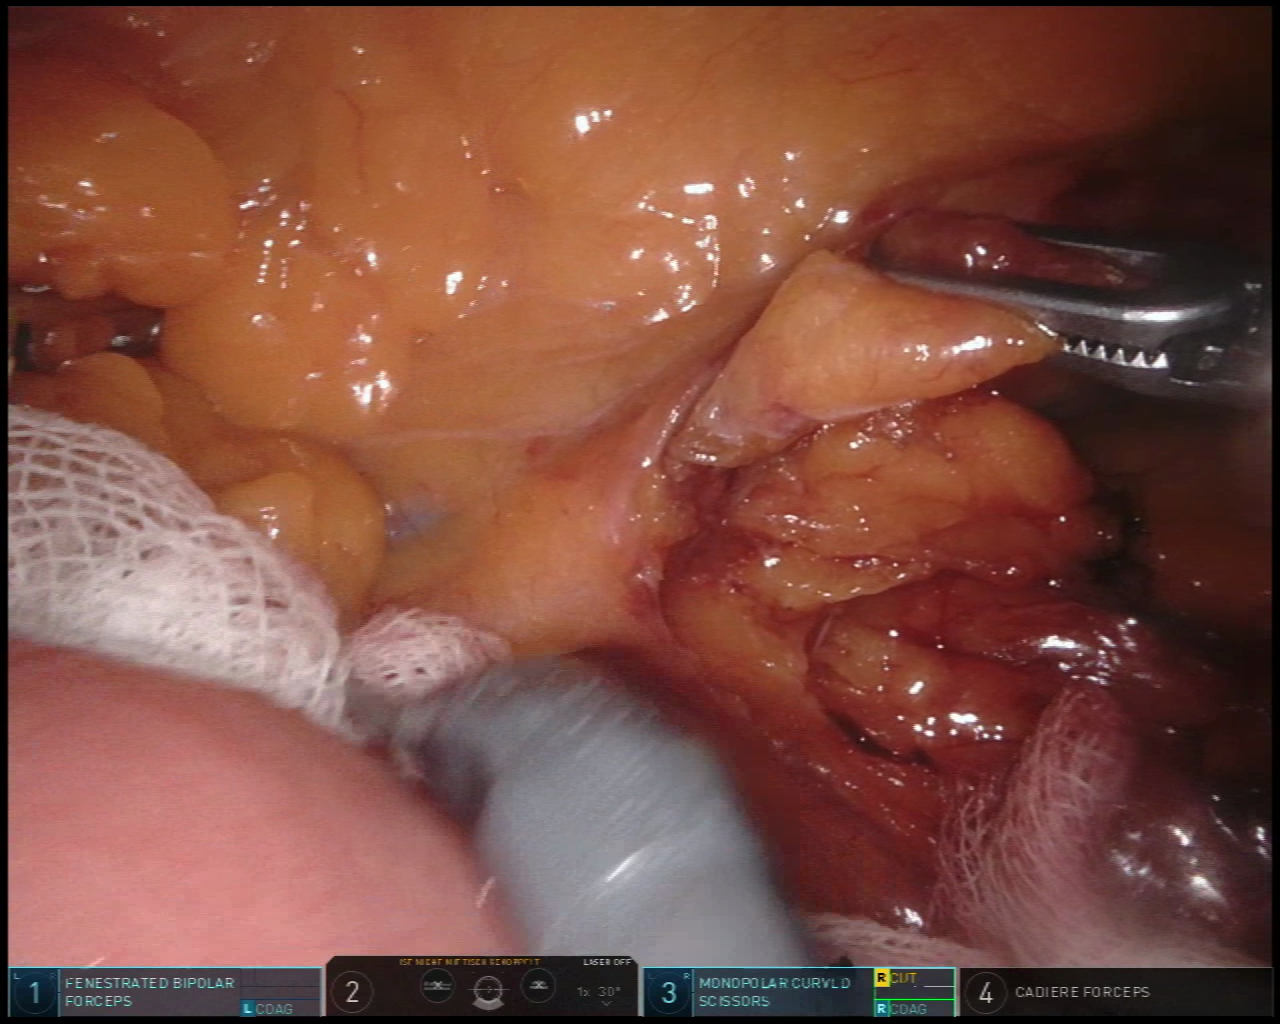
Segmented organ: intestinal_veins
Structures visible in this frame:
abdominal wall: no
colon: no
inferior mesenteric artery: no
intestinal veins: yes
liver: no
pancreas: no
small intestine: yes
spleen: no
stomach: no
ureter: no
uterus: no
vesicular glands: no